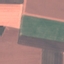
Label: AnnualCrop